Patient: sex M, age 42
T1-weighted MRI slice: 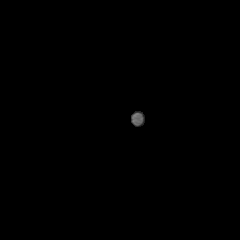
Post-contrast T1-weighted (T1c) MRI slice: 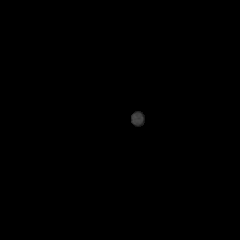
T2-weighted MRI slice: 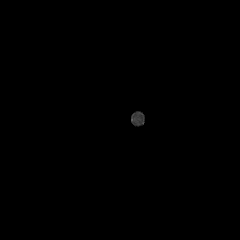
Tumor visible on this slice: no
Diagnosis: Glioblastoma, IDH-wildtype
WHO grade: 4